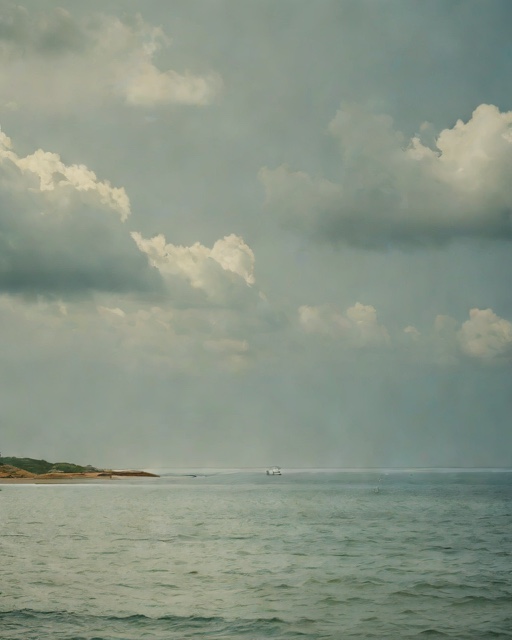
Category: Sympathy